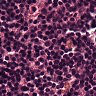
Metastatic tissue present: no